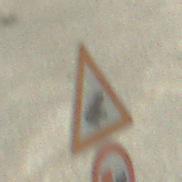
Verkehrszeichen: AmphibienwanderungLinks
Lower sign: UeberholverbotKraftfahrzeuge
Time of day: MorningAfternoon
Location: Outdoor (Beach)
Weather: PartlyCloudy
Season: NotSpecified
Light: Natural